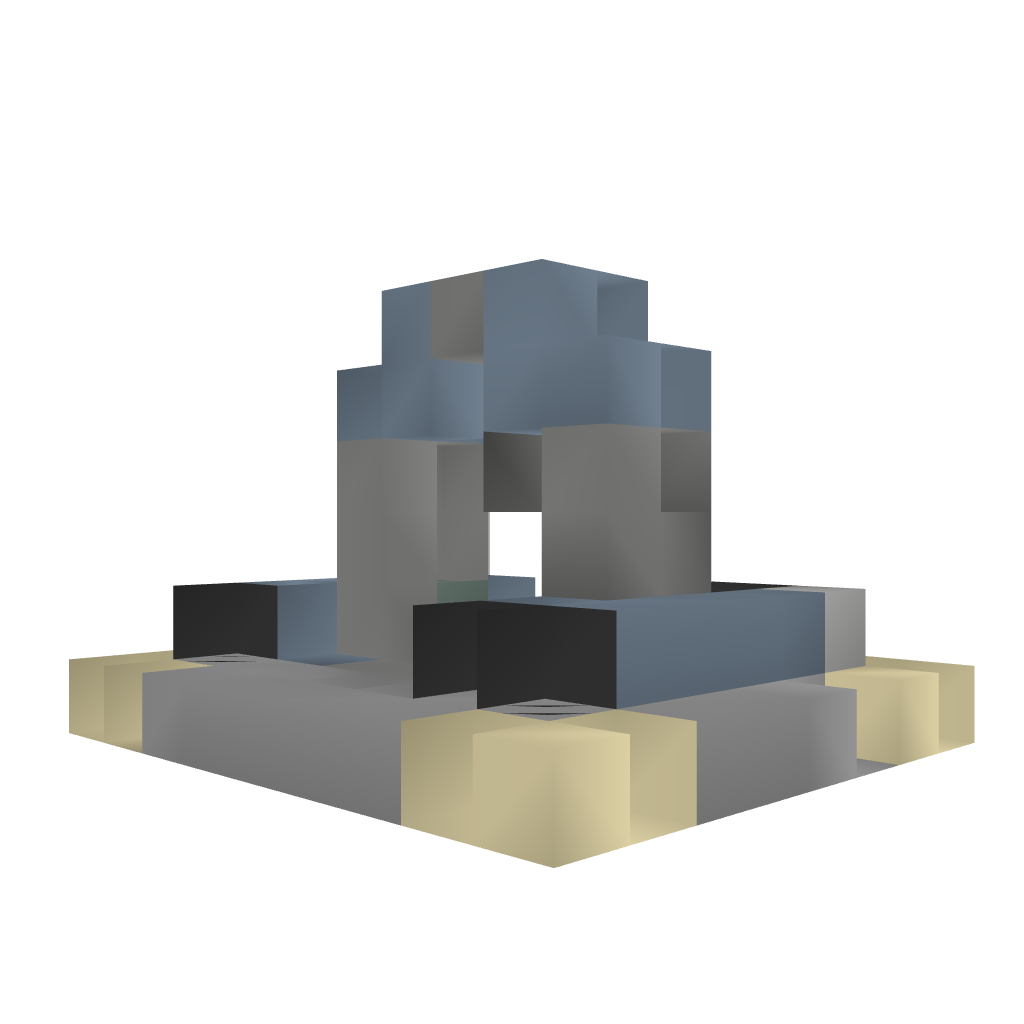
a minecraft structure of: Small Medieval Arc